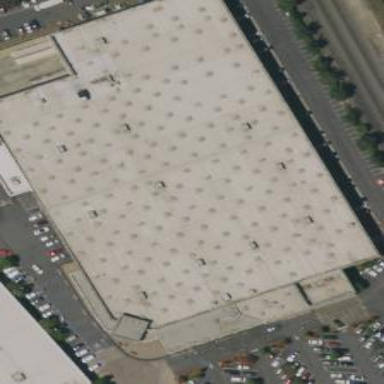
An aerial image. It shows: Retail building that houses wholesale shop.